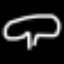
Label: mushroom